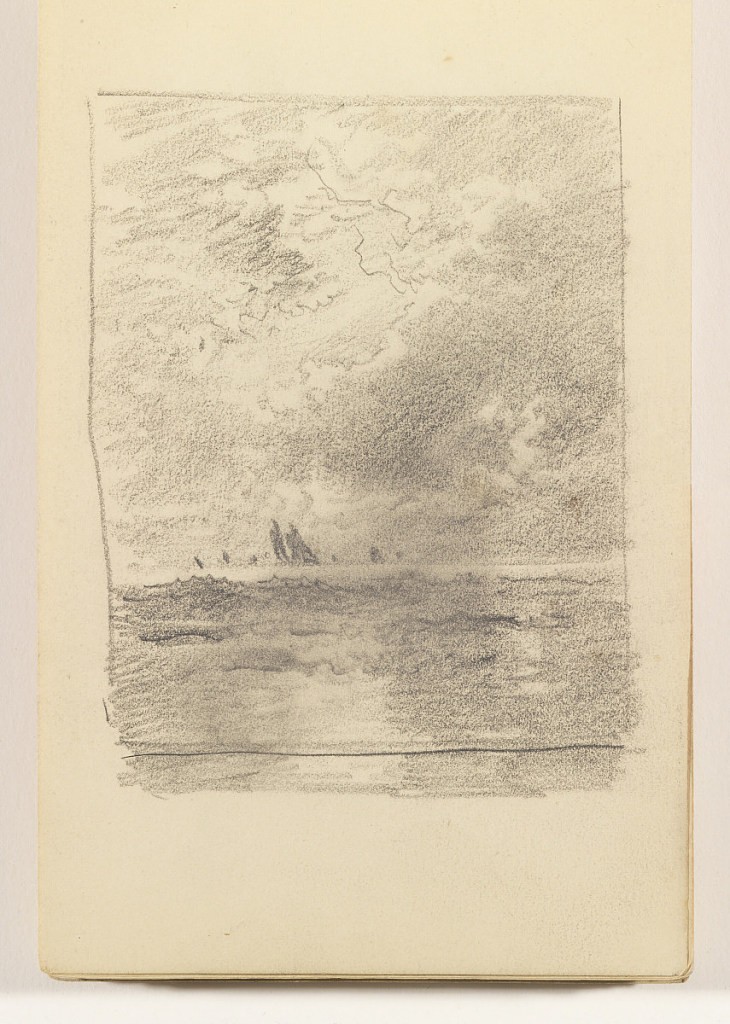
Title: Choppy Sea with Many Distant Sailboats
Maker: William Trost Richards, American, 1833–1905
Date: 1885–90
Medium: Graphite on cream wove paper, bound
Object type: Sketchbook folio
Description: Choppy sea in foreground. In distance, at left center, two prominent sailboats. On horizon at left and right center, 6 distant boats.